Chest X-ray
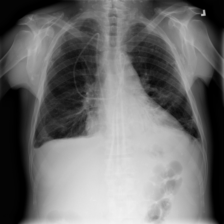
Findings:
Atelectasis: positive
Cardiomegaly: negative
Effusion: positive
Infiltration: negative
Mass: negative
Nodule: negative
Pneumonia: negative
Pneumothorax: negative
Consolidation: positive
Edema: negative
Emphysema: negative
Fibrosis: negative
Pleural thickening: negative
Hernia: negative